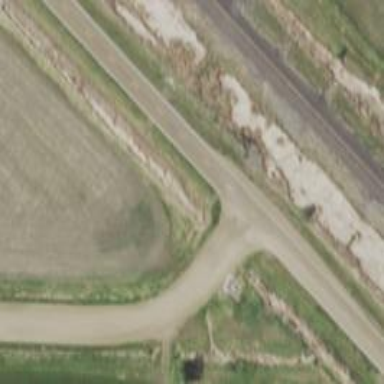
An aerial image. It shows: Tertiary road.